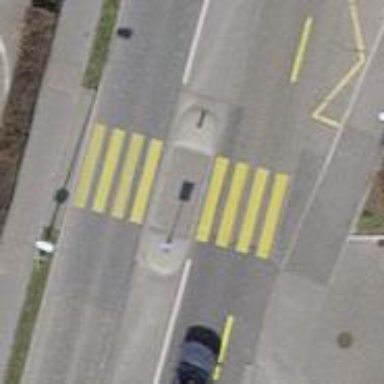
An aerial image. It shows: Asphalt footway with marked crossing and pedestrian island.